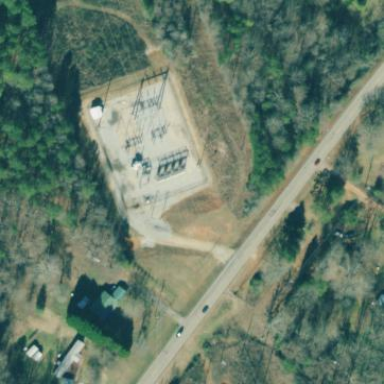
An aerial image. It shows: There is distribution substation enclosed by fence.